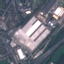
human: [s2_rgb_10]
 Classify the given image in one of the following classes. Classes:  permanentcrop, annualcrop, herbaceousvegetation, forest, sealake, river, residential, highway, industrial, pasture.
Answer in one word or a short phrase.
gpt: Industrial